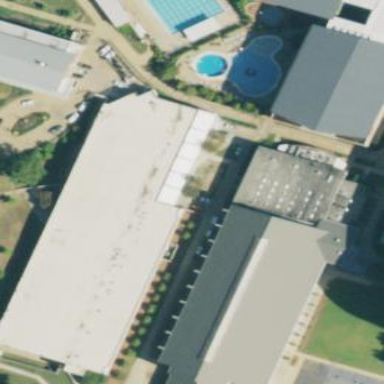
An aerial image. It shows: Sports center building.